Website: macys
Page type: customer-info-address
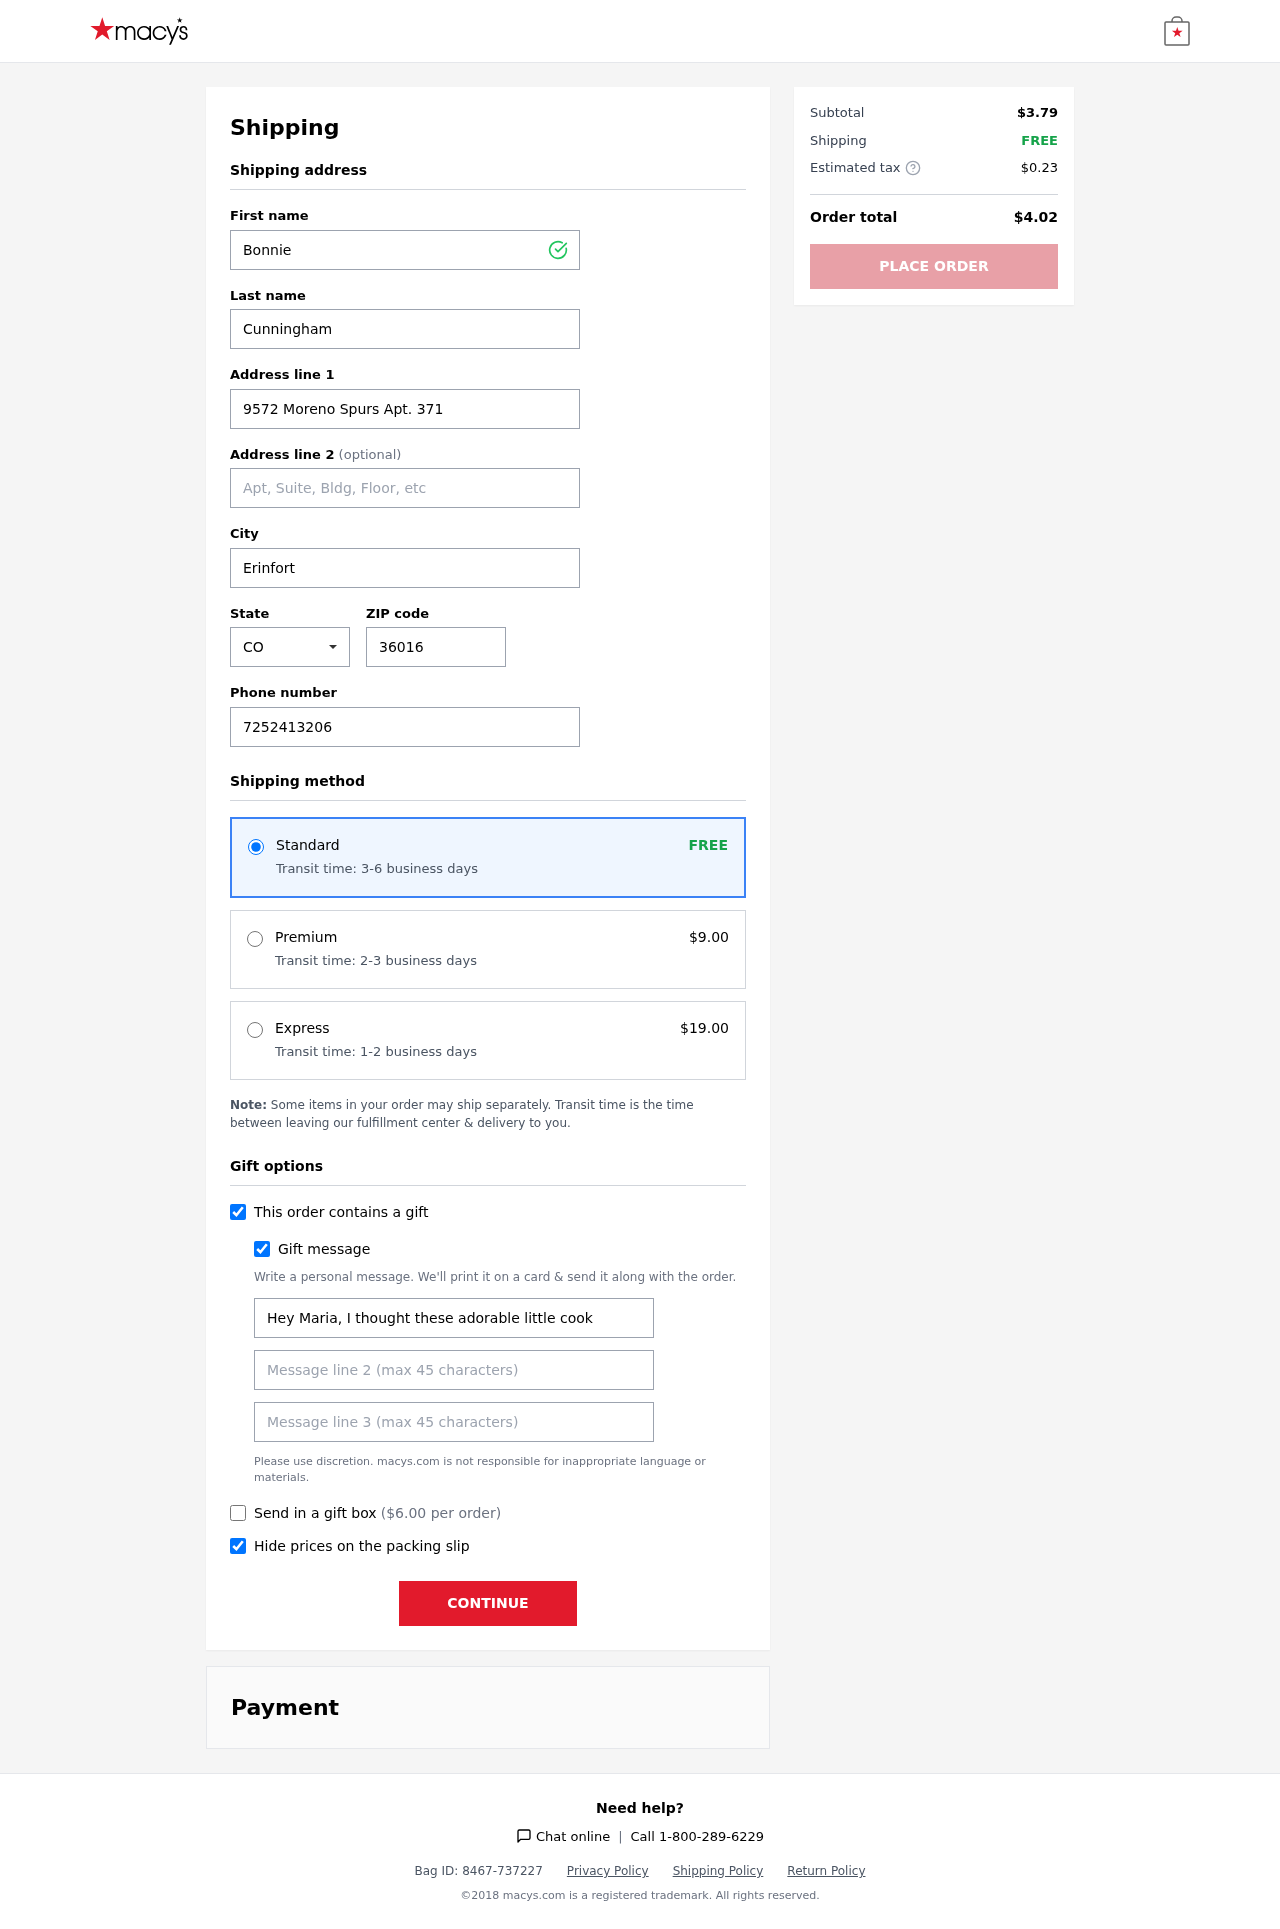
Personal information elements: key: PII_CITY
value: Erinfort
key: PII_FIRSTNAME
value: Bonnie
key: PII_GIFT_MESSAGE
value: Hey Maria, I thought these adorable little cookies would brighten your day and bring a sweet smile—just like you do for everyone around you! Enjoy the apple cinnamon goodness!  Bonnie
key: PII_LASTNAME
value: Cunningham
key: PII_PHONE
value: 7252413206
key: PII_POSTCODE
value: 36016
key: PII_STATE_ABBR
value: CO
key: PII_STREET
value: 9572 Moreno Spurs Apt. 371
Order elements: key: ORDER_SHIPPING_STANDARD
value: FREE
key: ORDER_SHIPPING_STANDARD_TIME
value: Transit time: 3-6 business days
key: ORDER_SHIPPING_PREMIUM
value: $9.00
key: ORDER_SHIPPING_PREMIUM_TIME
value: Transit time: 2-3 business days
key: ORDER_SHIPPING_EXPRESS
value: $19.00
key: ORDER_SHIPPING_EXPRESS_TIME
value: Transit time: 1-2 business days
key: ORDER_GIFT_BOX_FEE
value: $6.00
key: ORDER_SUBTOTAL
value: $3.79
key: ORDER_SHIPPING_COST
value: FREE
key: ORDER_TAX
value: $0.23
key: ORDER_TOTAL
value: $4.02